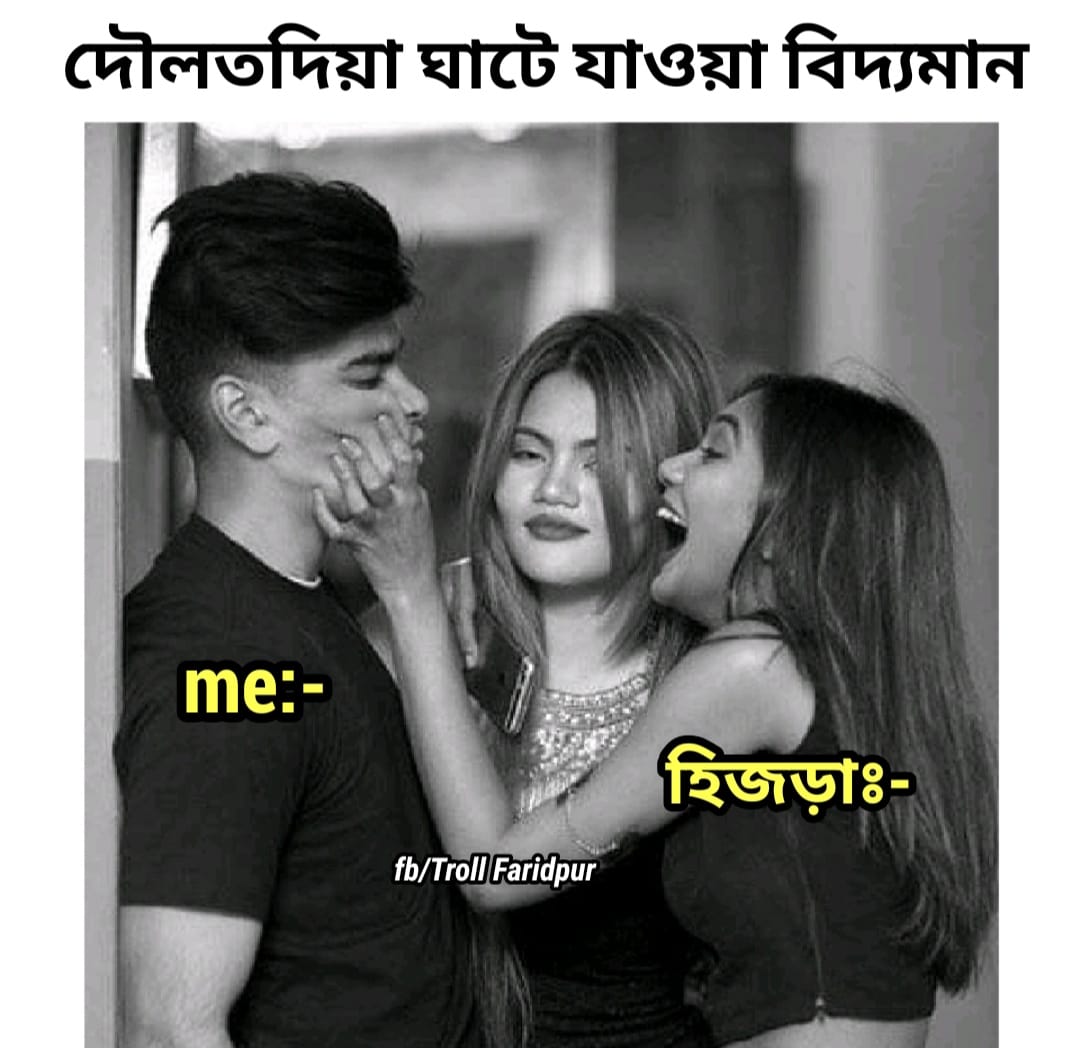
Caption: দৌলতদিয়া ঘাটে যাওয়া বিদ্যমান    me :-       হিজড়াঃ-
Label: non-hate